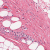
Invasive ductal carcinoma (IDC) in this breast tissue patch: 0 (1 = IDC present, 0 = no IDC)